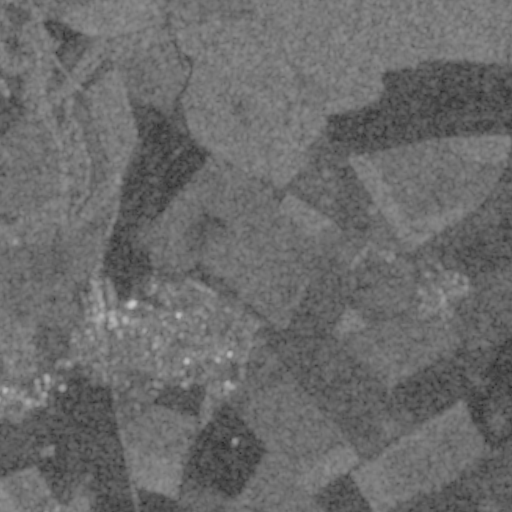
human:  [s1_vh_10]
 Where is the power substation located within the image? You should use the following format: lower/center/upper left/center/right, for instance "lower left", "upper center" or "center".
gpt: The power substation is located in the lower left of the image.
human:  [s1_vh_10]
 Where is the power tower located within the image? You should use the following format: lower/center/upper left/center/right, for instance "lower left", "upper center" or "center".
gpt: The power tower is located in the lower of the image.
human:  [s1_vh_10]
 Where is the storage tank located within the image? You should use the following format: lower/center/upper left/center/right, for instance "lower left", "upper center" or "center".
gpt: The storage tank is located in the center left of the image.
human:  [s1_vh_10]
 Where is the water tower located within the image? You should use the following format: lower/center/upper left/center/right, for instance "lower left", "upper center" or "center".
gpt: The water tower is located in the lower left of the image.
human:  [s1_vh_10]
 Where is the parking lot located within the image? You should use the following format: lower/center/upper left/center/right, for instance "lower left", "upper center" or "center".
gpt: There is no parking lot in the image.

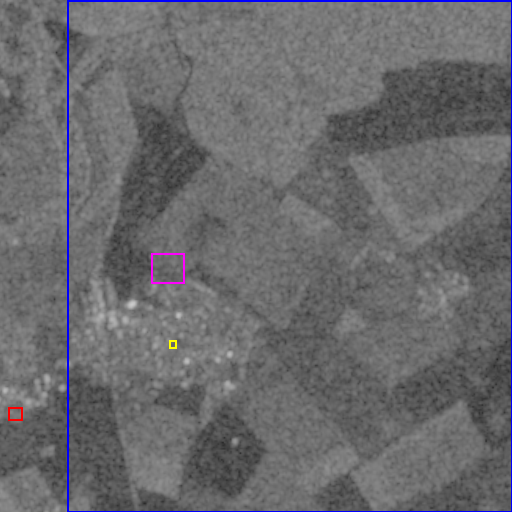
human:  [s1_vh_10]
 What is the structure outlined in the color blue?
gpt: The structure outlined in blue is a crop field.
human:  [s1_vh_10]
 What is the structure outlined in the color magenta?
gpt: The structure outlined in magenta is a park.
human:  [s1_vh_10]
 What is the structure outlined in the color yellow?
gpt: The structure outlined in yellow is a parking lot.
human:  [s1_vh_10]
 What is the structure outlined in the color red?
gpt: The structure outlined in red is a power substation.
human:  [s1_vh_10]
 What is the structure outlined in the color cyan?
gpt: There is no cyan outline.